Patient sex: M
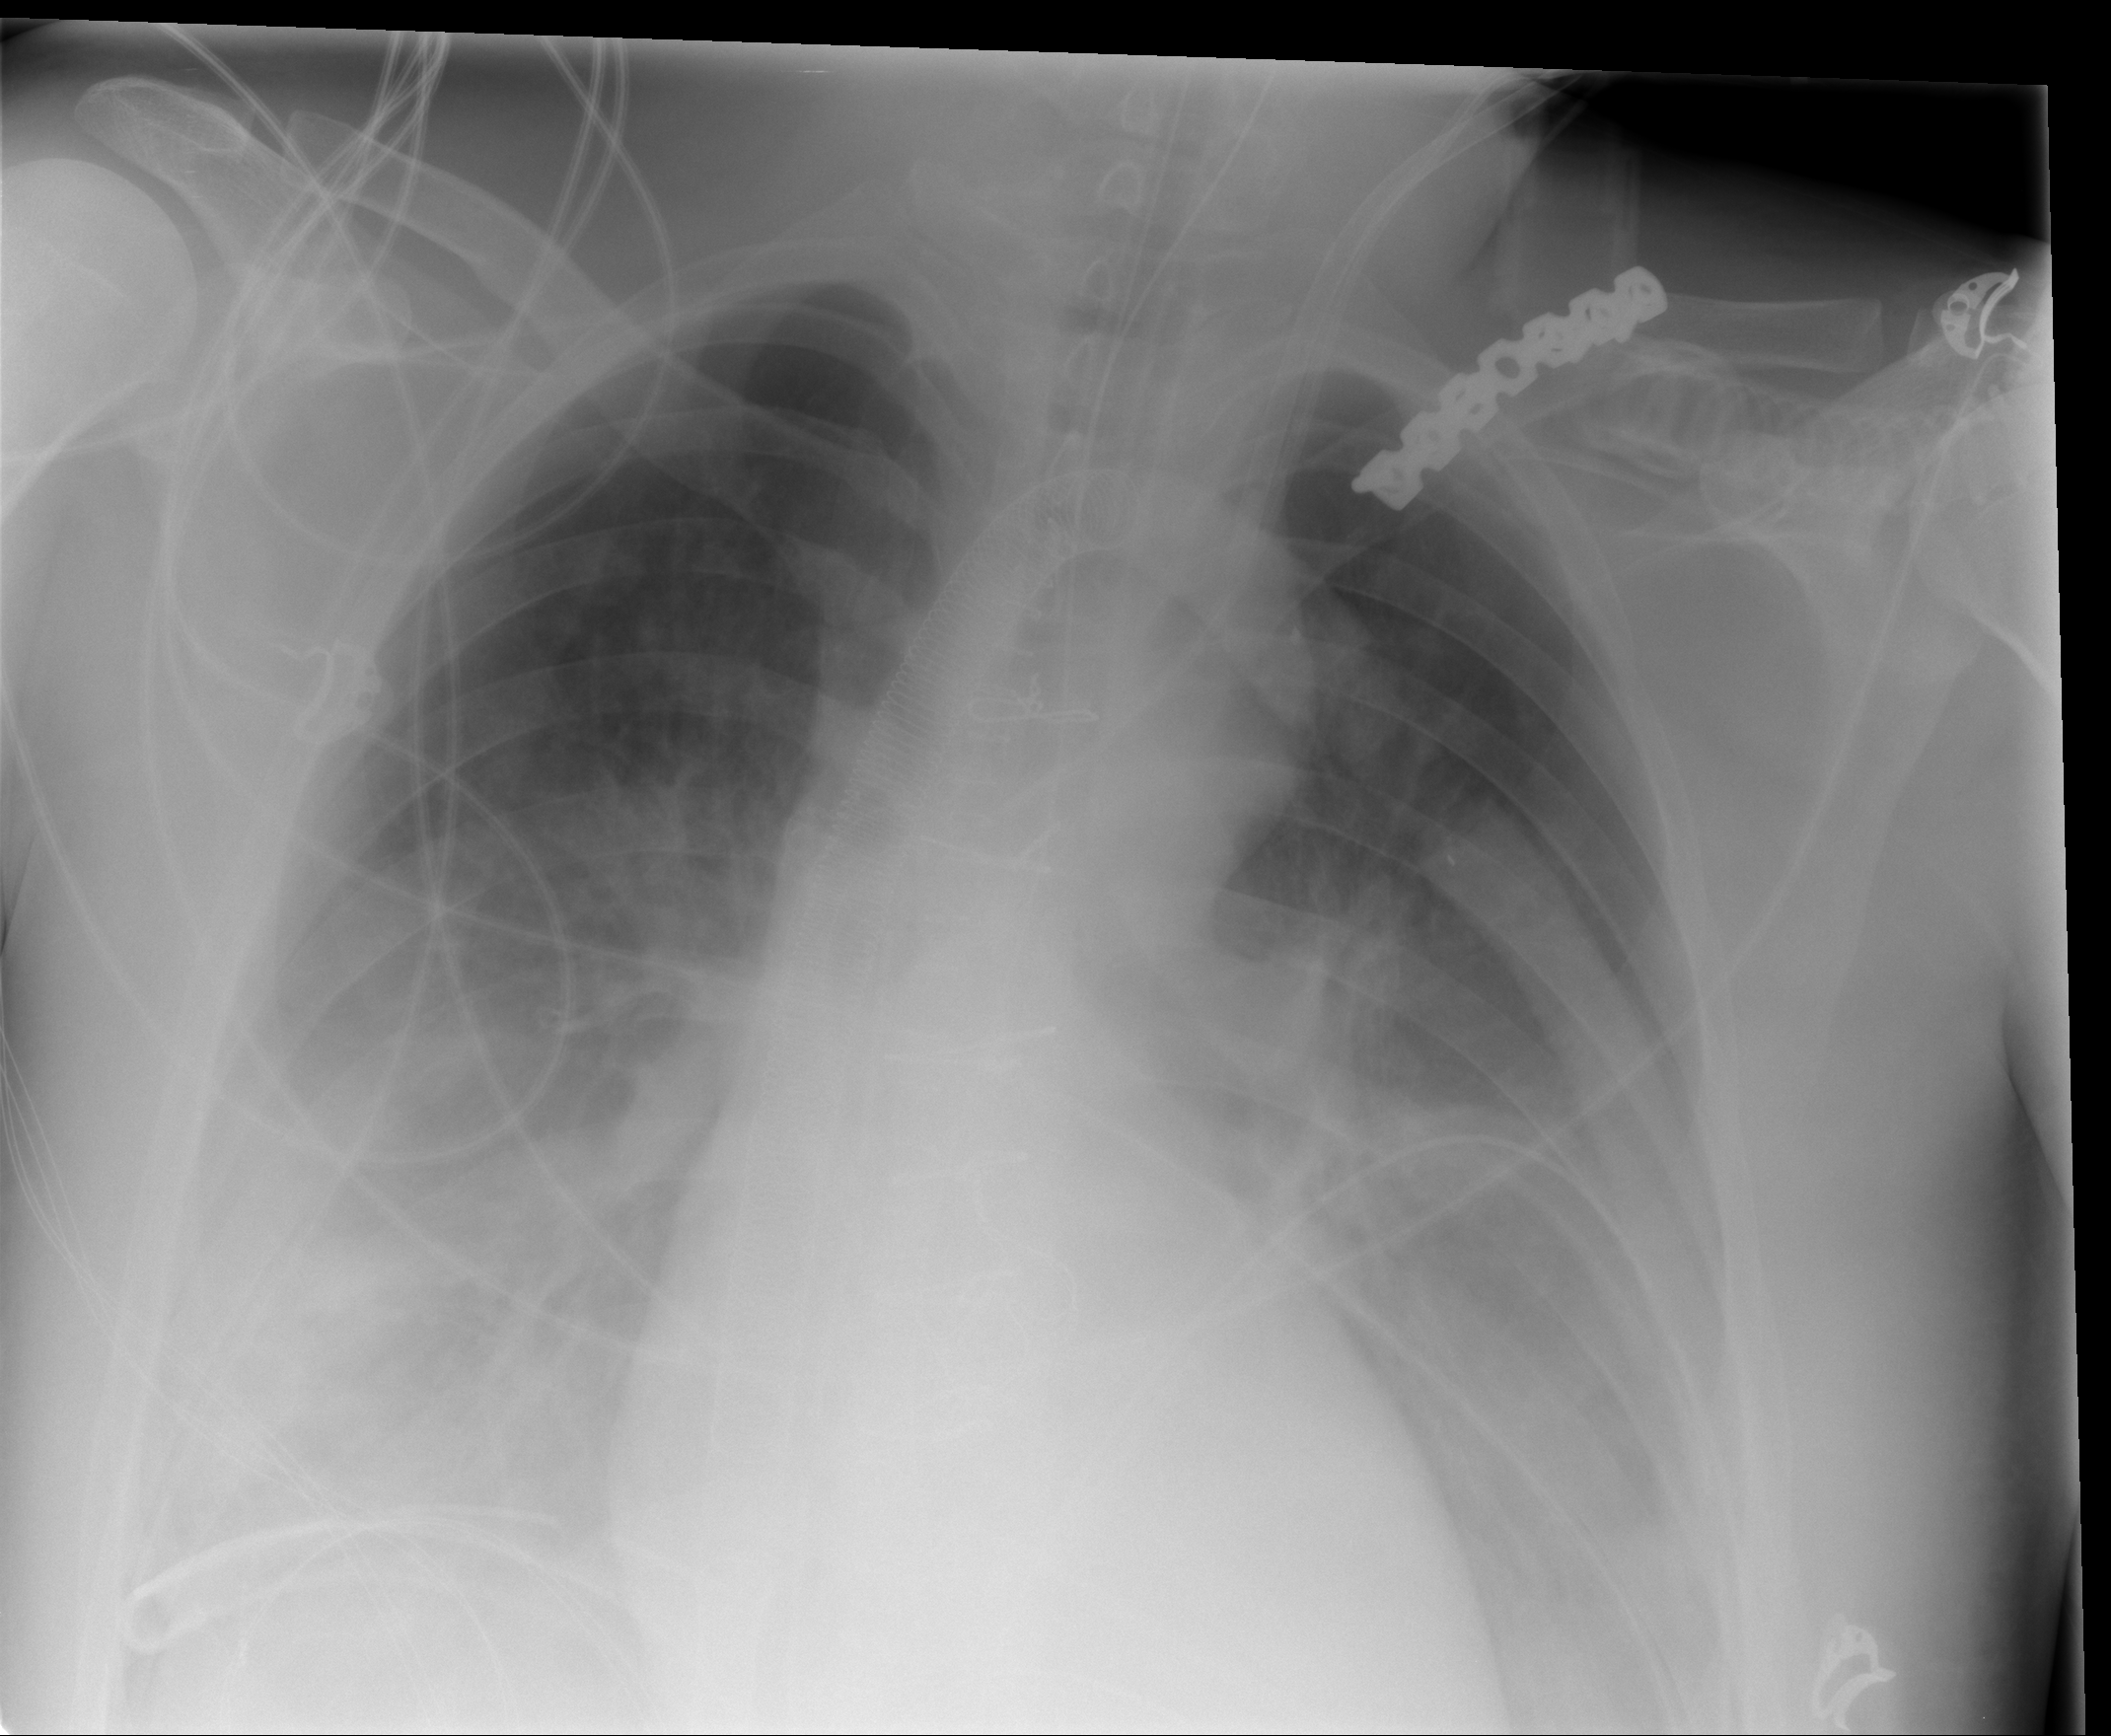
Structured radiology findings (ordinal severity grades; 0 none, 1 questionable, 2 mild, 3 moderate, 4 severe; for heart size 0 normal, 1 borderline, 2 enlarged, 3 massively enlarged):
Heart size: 2
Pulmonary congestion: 2
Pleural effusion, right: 2
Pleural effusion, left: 2
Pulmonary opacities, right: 2
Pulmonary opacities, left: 2
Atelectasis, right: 2
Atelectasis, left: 2